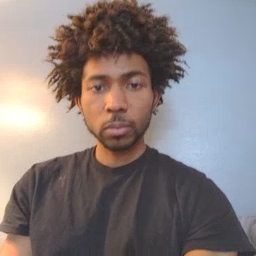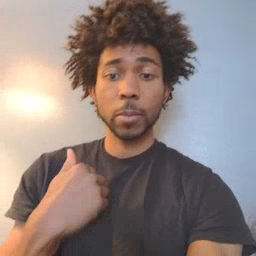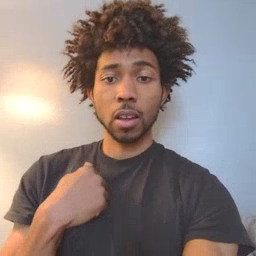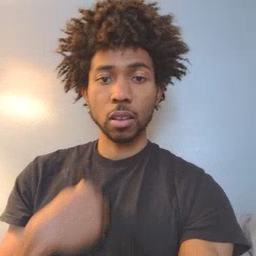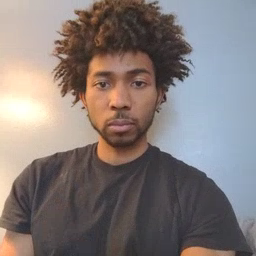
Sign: bath